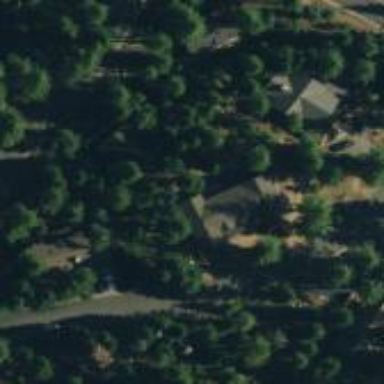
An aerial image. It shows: Woodland with evergreen needle-leaved trees.